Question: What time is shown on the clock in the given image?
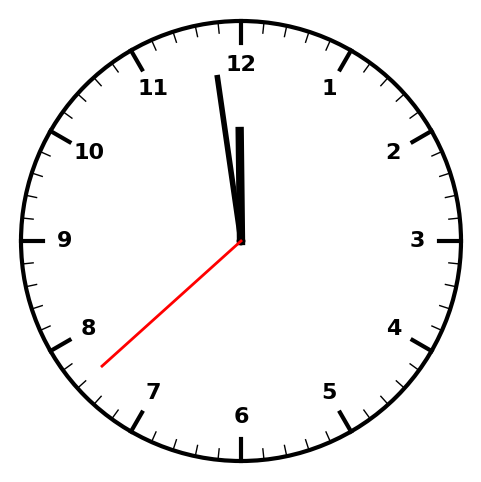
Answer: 11:58:38